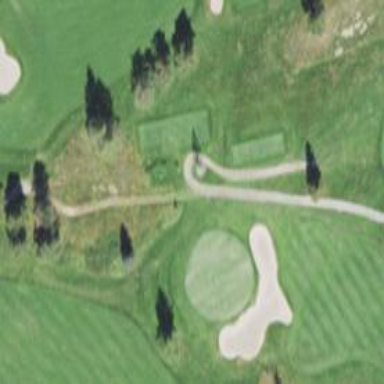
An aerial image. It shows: Grassy area designated as golf tee.